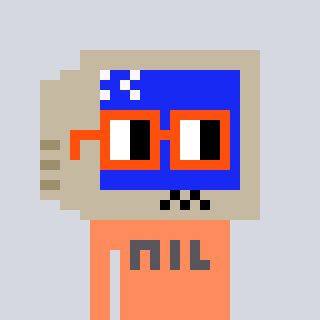
a pixel art character with square orange glasses, a old monitor-shaped head and a peachy-colored body on a cool background